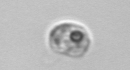
Label: Amoeba